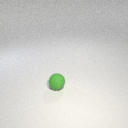
small green rubber sphere